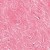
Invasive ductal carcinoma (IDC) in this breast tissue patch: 0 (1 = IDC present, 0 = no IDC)